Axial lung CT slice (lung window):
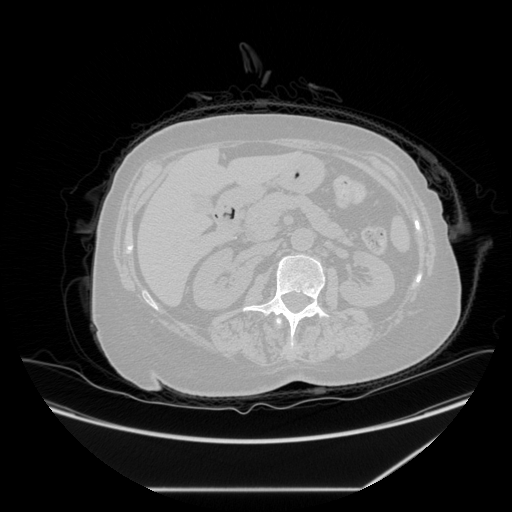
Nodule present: no